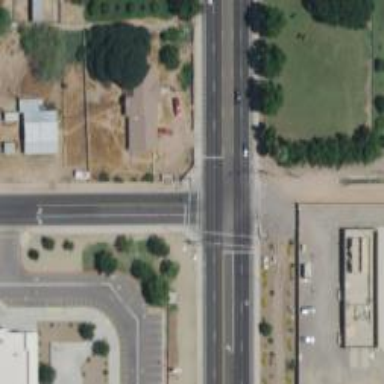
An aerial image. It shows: Unmarked crossing on the road.